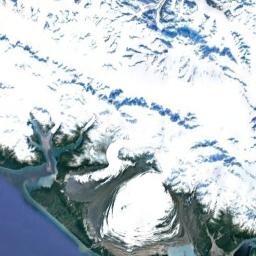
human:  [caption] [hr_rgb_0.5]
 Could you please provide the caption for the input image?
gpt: A large mountain covered in snow is surrounded by blue water .

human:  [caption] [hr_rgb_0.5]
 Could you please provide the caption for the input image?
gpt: The snowberg is next to the sea and some fiords are next to the snowberg .

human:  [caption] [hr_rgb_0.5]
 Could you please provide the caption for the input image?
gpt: The snow berg is next to the water .

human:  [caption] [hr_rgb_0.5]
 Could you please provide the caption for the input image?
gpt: The ground on the snowberg is uneven .

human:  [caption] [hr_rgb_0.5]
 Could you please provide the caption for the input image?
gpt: There are much snow and some green land on the snowberg .